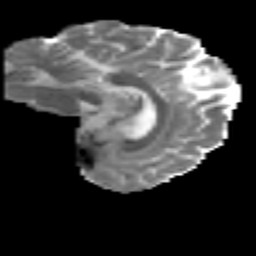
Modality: MD
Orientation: sagittal
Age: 44
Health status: ill
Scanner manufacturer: philips
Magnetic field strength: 3 T
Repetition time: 9 s
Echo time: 0.127 s